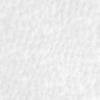
Label: no_change